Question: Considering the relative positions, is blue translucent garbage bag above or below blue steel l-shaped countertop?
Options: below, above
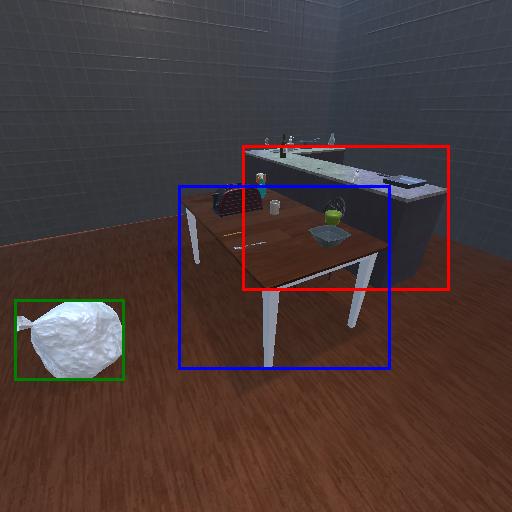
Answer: below